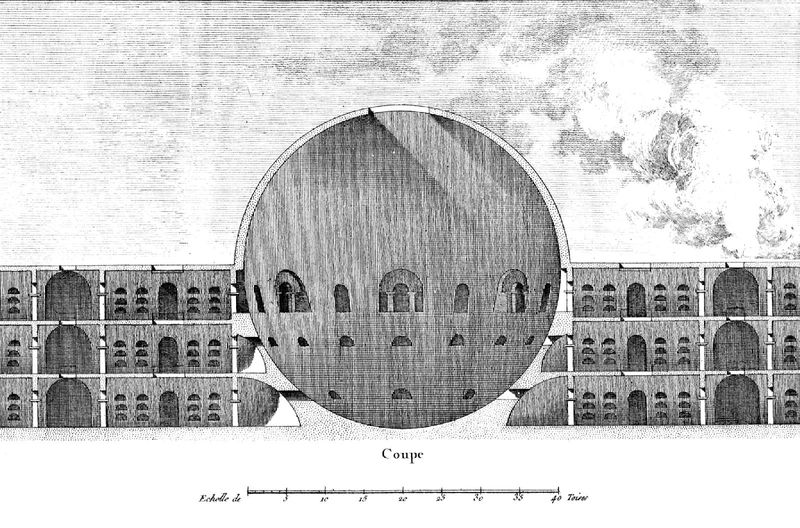
Titel: “L´Architecture considérée sous le rapport de l´art, des moers et de la législation”
Künstler: Claude Nicolas Ledoux
Schlagwörter: himmel, weiß, wolken, fenster, grau, holz, schwarz, skizze, zeichnung, gebäude, haus, wand, architektur, stein, kreis, rund, bogen, rundbogen, arena, bögen, dreistöckig, coupe, kugel, entwurf, etagen, plan, lupe, geometrie, aufriss, maßstab, architektir, gbäude, bägen, flöche